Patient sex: F
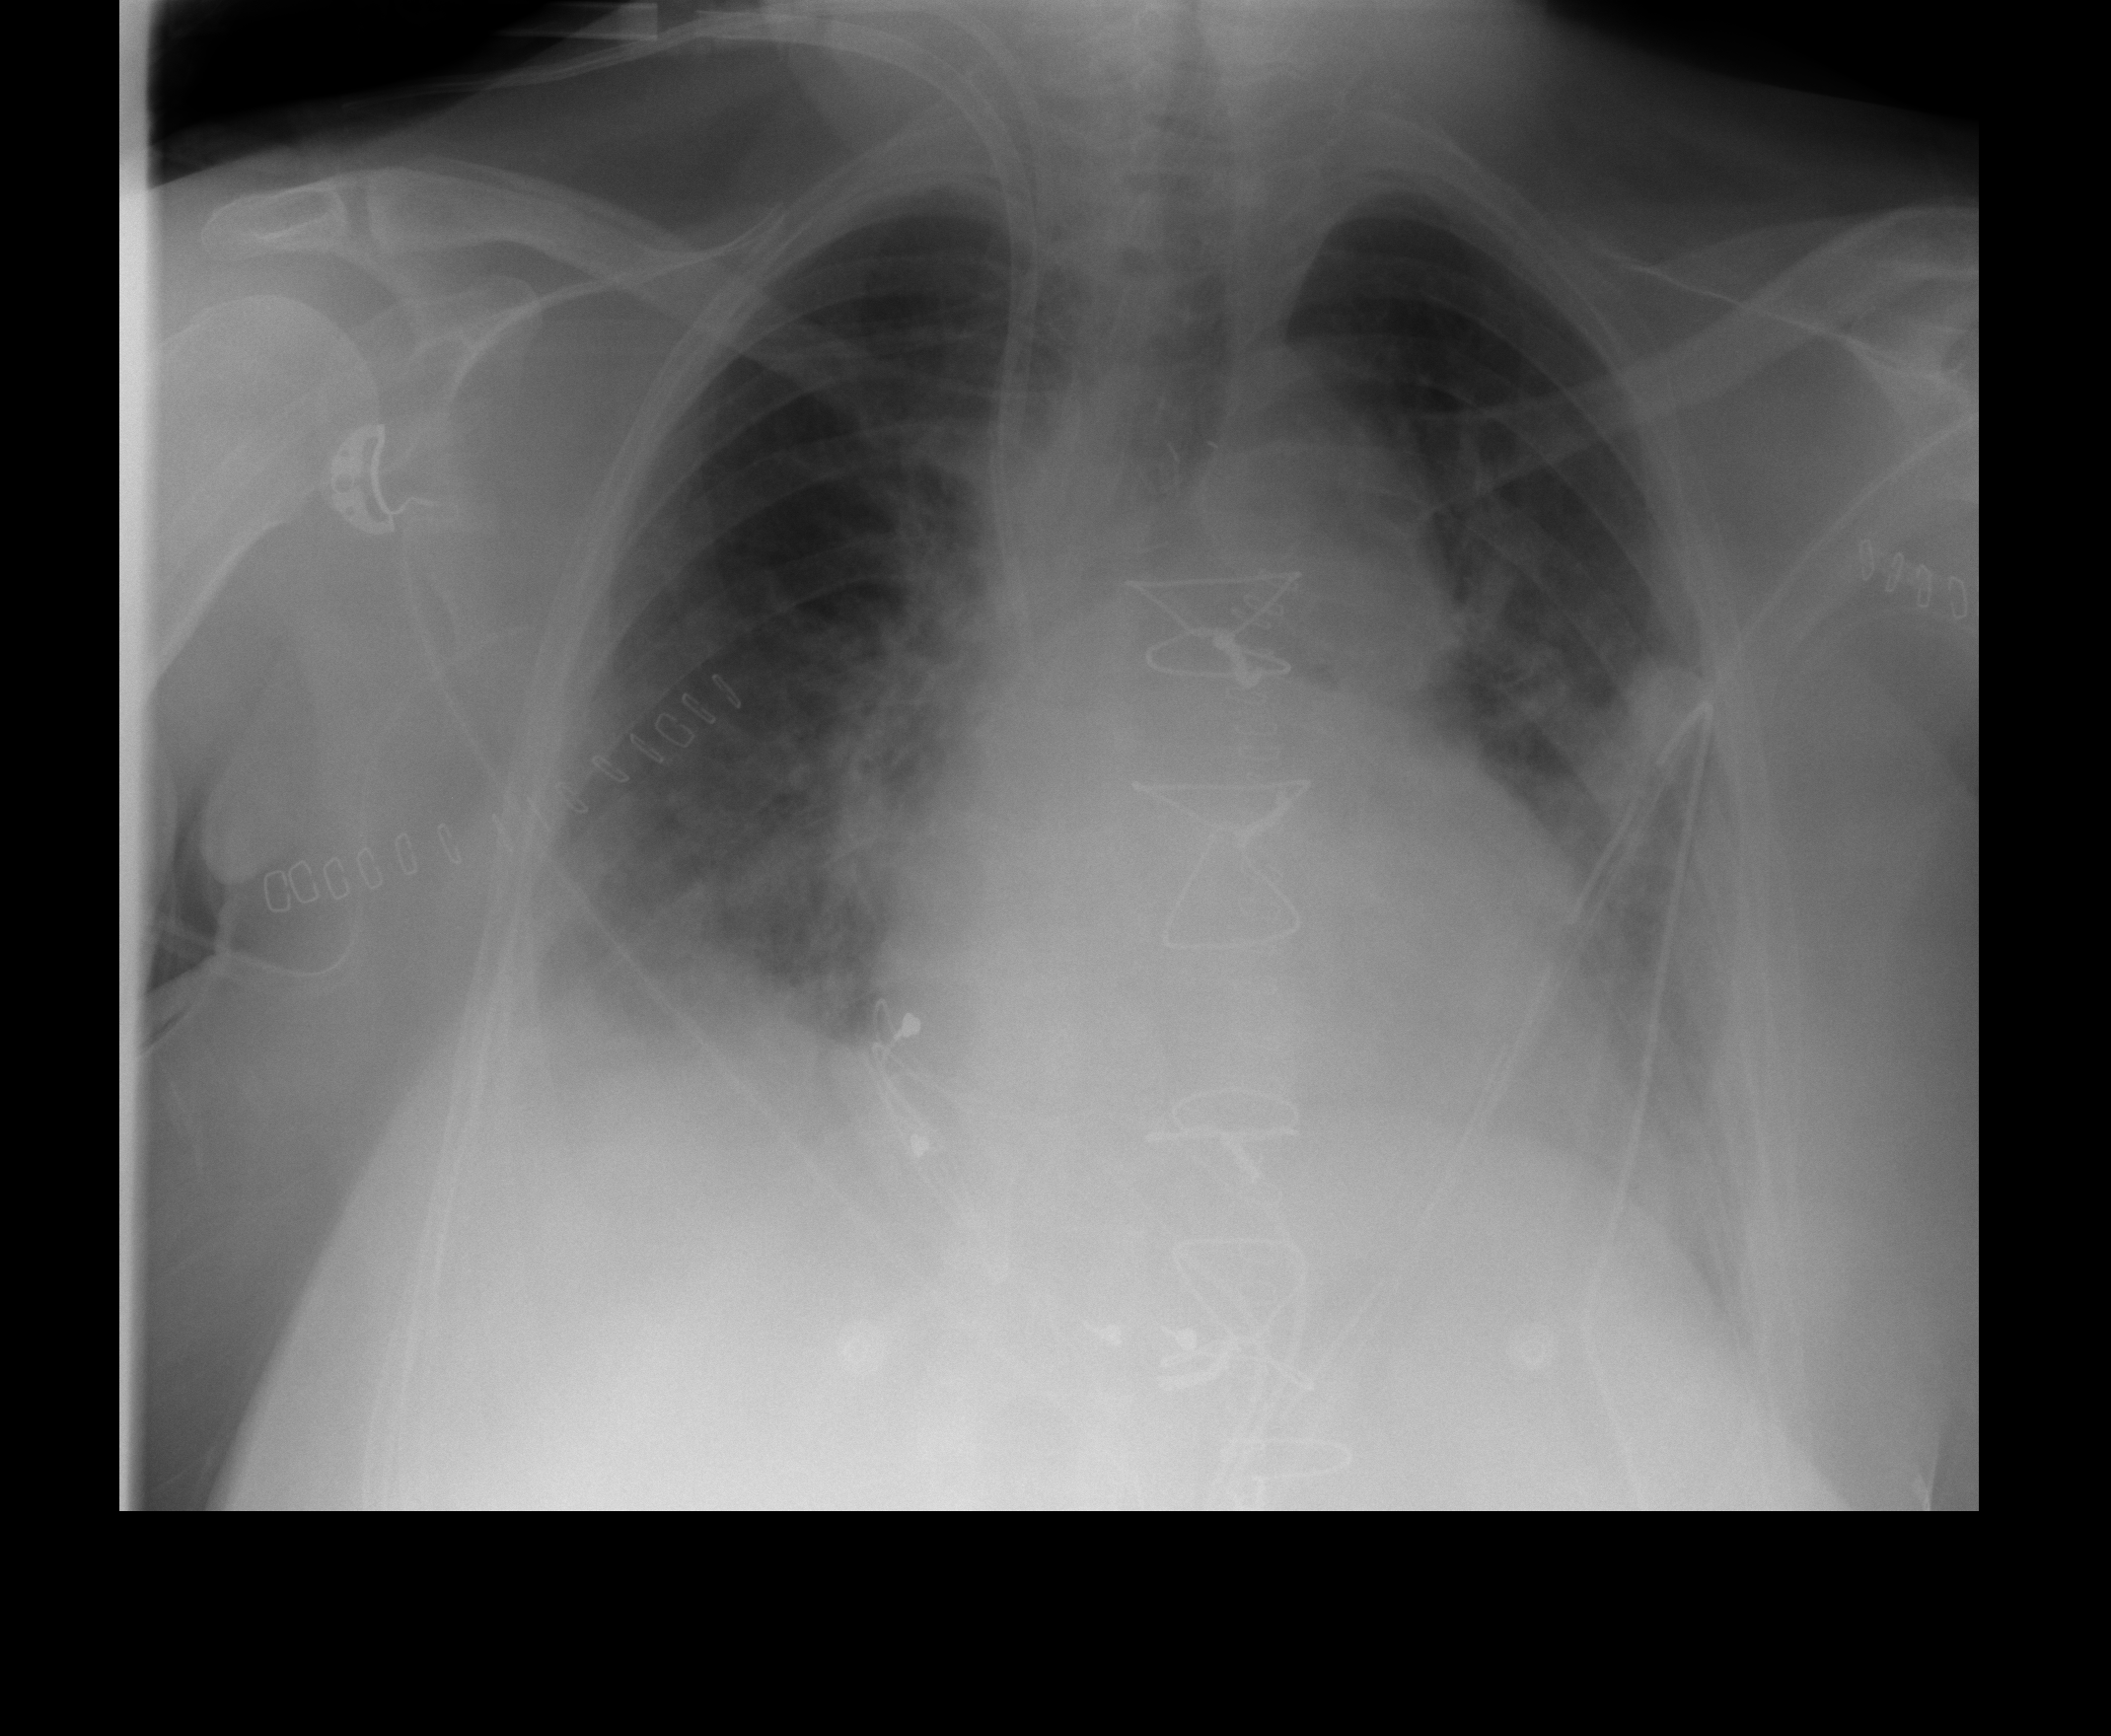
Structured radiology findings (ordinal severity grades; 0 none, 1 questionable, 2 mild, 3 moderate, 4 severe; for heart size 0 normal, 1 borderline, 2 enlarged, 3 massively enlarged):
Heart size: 2
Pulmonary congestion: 0
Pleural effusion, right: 1
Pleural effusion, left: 1
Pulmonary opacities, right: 0
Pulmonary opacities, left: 0
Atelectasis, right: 0
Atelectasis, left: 0